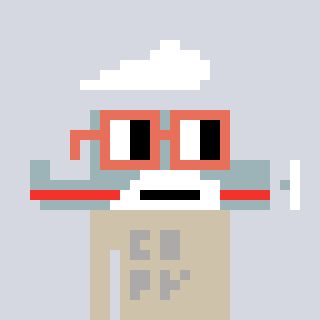
a pixel art character with square orange glasses, a plane-shaped head and a bege-colored body on a cool background